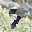
Label: 7